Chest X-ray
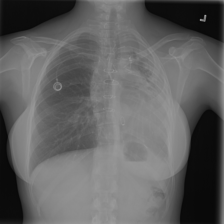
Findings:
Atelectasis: negative
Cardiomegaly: negative
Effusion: negative
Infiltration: negative
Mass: positive
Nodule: negative
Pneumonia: negative
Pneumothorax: negative
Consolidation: negative
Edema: negative
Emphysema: negative
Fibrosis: negative
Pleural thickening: positive
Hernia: negative